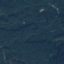
Land use / land cover: Forest